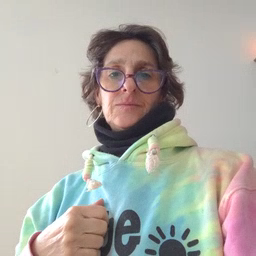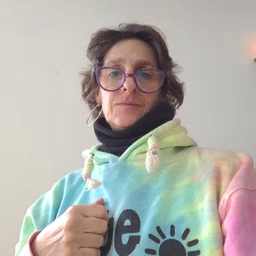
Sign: shirt